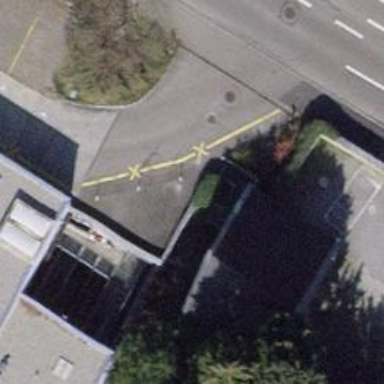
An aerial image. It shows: Set of steps on the road.